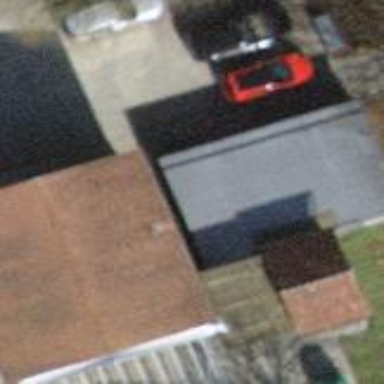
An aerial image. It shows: Flat roofed building.